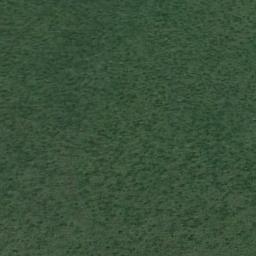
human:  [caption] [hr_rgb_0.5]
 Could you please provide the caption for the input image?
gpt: This meadow has evenly distributed dense grasses .

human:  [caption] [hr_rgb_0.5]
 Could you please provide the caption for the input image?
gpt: A large lush green meadow covered with green grass .

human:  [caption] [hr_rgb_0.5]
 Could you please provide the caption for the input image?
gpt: The meadow is dense but uneven .

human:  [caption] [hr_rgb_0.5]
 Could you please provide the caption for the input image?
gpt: The entire image is dominated by grass .

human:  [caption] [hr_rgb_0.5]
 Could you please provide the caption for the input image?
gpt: A green and smooth meadow with many green grass .